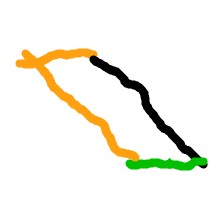
Shape: parallelogram